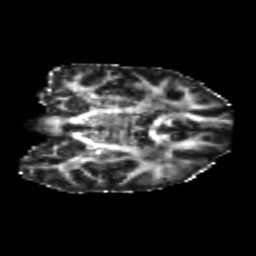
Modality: FA
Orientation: coronal
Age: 22
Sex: female
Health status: healthy
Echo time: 0.074 s